Question: I have been working with a layout that contains 3 textView and one imageView. All together it should form a square. Right now it looks like this:

and I am quite happy with the look. The problem is my code, as the views are set with android:layout_marginLeft/right and Top and i would like it to be set by maybe android:layout_toLeftOf and toRightOf if possible, and the make a margin between all the views on 5-10dp or so.
So please help me re-write my code.
'''
<?xml version="1.0" encoding="utf-8"?>
<RelativeLayout xmlns:android="http://schemas.android.com/apk/res/android"
android:layout_width="fill_parent"
android:layout_height="fill_parent"
android:background="@drawable/background3"
android:orientation="vertical" >
<ImageView
android:id="@+id/imageView1"
android:layout_width="50dp"
android:layout_height="50dp"
android:layout_alignParentRight="true"
android:layout_marginRight="10dp"
android:layout_marginTop="10dp"
android:adjustViewBounds="true"
android:background="#90000000"
android:cacheColorHint="#<PHONE>"
android:contentDescription="@string/app_name"
android:scaleType="fitXY"
android:src="@drawable/ic_launcher" />
<RelativeLayout
android:id="@+id/relativeLayout2"
android:layout_width="80dp"
android:layout_height="80dp"
android:layout_alignParentRight="true"
android:layout_marginRight="10dp"
android:layout_marginTop="100dp"
android:background="#90000000"
android:cacheColorHint="#<PHONE>"
android:orientation="vertical" >
<ImageView
android:id="@+id/img"
android:layout_width="80dp"
android:layout_height="80dp"
android:layout_alignParentRight="true"
android:layout_gravity="center_horizontal"
android:layout_marginBottom="0dp"
android:layout_marginTop="0dp"
android:contentDescription="@string/app_name"
android:scaleType="centerCrop" />
</RelativeLayout>
<TextView
android:id="@+id/title"
android:layout_width="285dp"
android:layout_height="wrap_content"
android:layout_marginLeft="5dp"
android:layout_marginRight="5dp"
android:layout_marginTop="100dp"
android:background="#90000000"
android:ellipsize="end"
android:maxLines="2"
android:textColor="#E97305"
android:textSize="17sp"
android:textStyle="bold" />
<TextView
android:id="@+id/detail"
android:layout_width="285dp"
android:layout_height="wrap_content"
android:layout_marginLeft="5dp"
android:layout_marginRight="5dp"
android:background="#90000000"
android:cacheColorHint="#<PHONE>"
android:layout_marginTop="123dp"
android:textColor="#ffffff"
android:paddingBottom="22dp"/>
<TextView
android:id="@+id/footer"
android:layout_width="fill_parent"
android:layout_height="wrap_content"
android:layout_marginLeft="5dp"
android:background="#90000000"
android:cacheColorHint="#<PHONE>"
android:layout_marginRight="5dp"
android:layout_marginTop="185dp"
android:textColor="#ffffff" />
</RelativeLayout>
'''
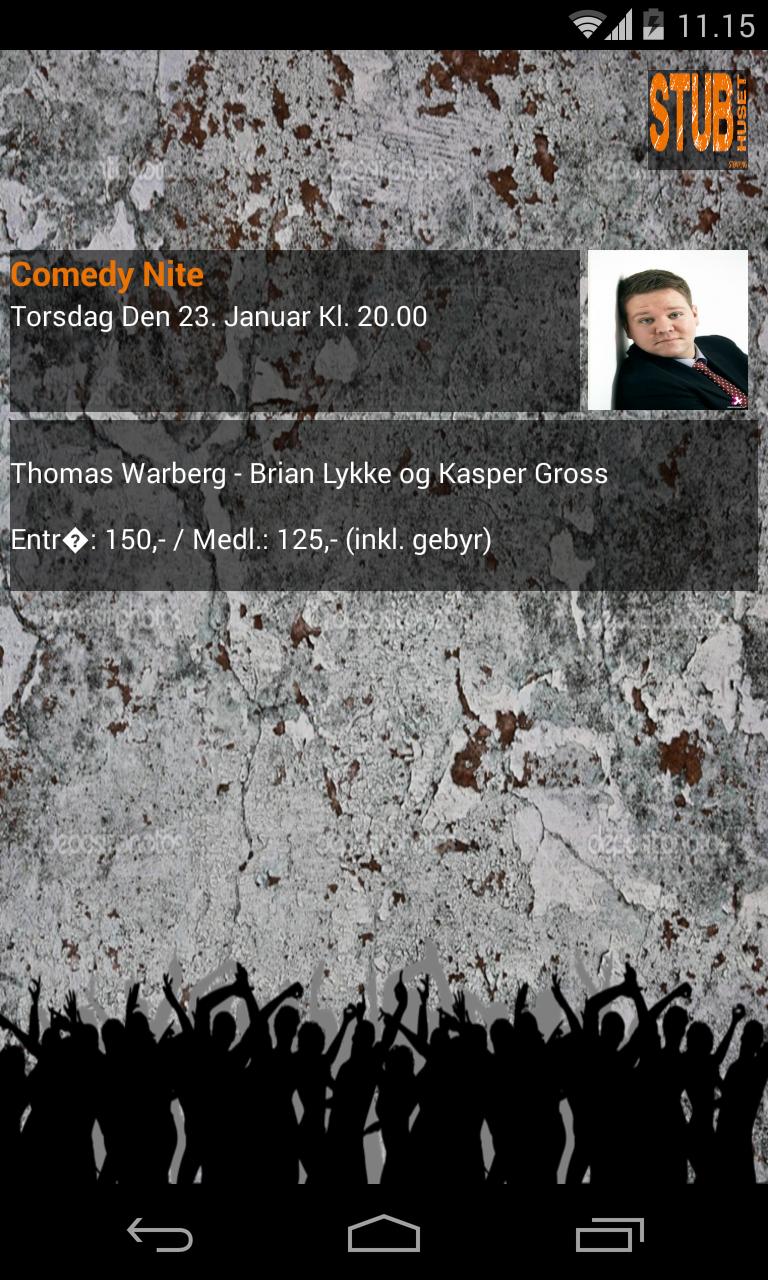
Answer: You may try this:
'''
<?xml version="1.0" encoding="utf-8"?>
<RelativeLayout xmlns:android="http://schemas.android.com/apk/res/android"
android:layout_width="fill_parent"
android:layout_height="fill_parent"
android:background="@drawable/background3"
android:orientation="vertical" >
<ImageView
android:id="@+id/imageView1"
android:layout_width="50dp"
android:layout_height="50dp"
android:layout_alignParentRight="true"
android:layout_marginRight="10dp"
android:layout_marginTop="10dp"
android:adjustViewBounds="true"
android:background="#90000000"
android:cacheColorHint="#<PHONE>"
android:contentDescription="@string/app_name"
android:scaleType="fitXY"
android:src="@drawable/ic_launcher" />
<RelativeLayout
android:id="@+id/relativeLayout2"
android:layout_width="80dp"
android:layout_height="80dp"
android:layout_alignParentRight="true"
android:layout_marginRight="5dp"
android:layout_marginTop="100dp"
android:background="#90000000"
android:cacheColorHint="#<PHONE>"
android:orientation="vertical" >
<ImageView
android:id="@+id/img"
android:layout_width="80dp"
android:layout_height="80dp"
android:layout_marginBottom="0dp"
android:layout_marginTop="0dp"
android:contentDescription="@string/app_name"
android:scaleType="centerCrop" />
</RelativeLayout>
<TextView
android:id="@+id/title"
android:layout_width="match_parent"
android:layout_height="wrap_content"
android:layout_alignBottom="@id/relativeLayout2"
android:layout_alignTop="@id/relativeLayout2"
android:layout_marginLeft="5dp"
android:layout_marginRight="5dp"
android:layout_toLeftOf="@id/relativeLayout2"
android:background="#90000000"
android:ellipsize="end"
android:maxLines="2"
android:textColor="#E97305"
android:textSize="17sp"
android:textStyle="bold" />
<TextView
android:id="@+id/detail"
android:layout_width="match_parent"
android:layout_height="wrap_content"
android:layout_below="@id/title"
android:layout_marginLeft="5dp"
android:layout_marginRight="5dp"
android:layout_marginTop="5dp"
android:background="#90000000"
android:cacheColorHint="#<PHONE>"
android:paddingBottom="22dp"
android:textColor="#ffffff" />
<TextView
android:id="@+id/footer"
android:layout_width="match_parent"
android:layout_height="wrap_content"
android:layout_below="@id/detail"
android:layout_marginLeft="5dp"
android:layout_marginRight="5dp"
android:layout_marginTop="5dp"
android:background="#90000000"
android:cacheColorHint="#<PHONE>"
android:textColor="#ffffff" />
</RelativeLayout>
'''